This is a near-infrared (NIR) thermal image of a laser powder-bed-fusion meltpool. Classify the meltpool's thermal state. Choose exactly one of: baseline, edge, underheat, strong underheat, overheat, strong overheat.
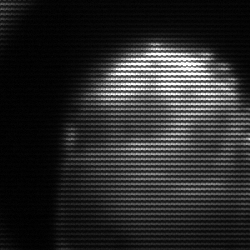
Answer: edge